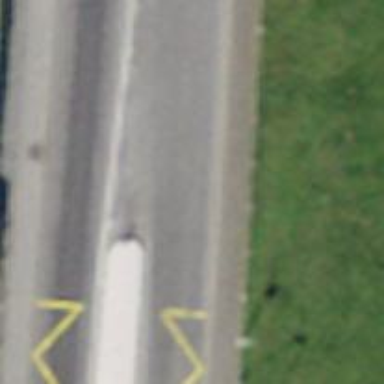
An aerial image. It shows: Platform for public transport is situated by the road.